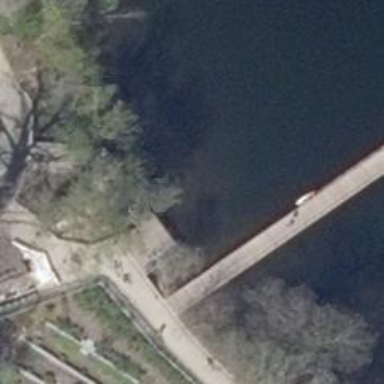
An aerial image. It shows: Footway bridge.